Question: I am creating a speech assistant using speech_recognition in Python. So far I am able to get the search results in Google and YouTube, by giving input voice commands.
But How do I open the links of these search results?
For Example, please refer the picture below:

In the above screenshot shows the search results for: "open the first link form Google search results using Python". I would like to open the first link of stackoverflow.com automatically.
I would also like to do the same thing with YouTube search results.
Please guide me with the proper approach to accomplish this.
Thank you all in advance.
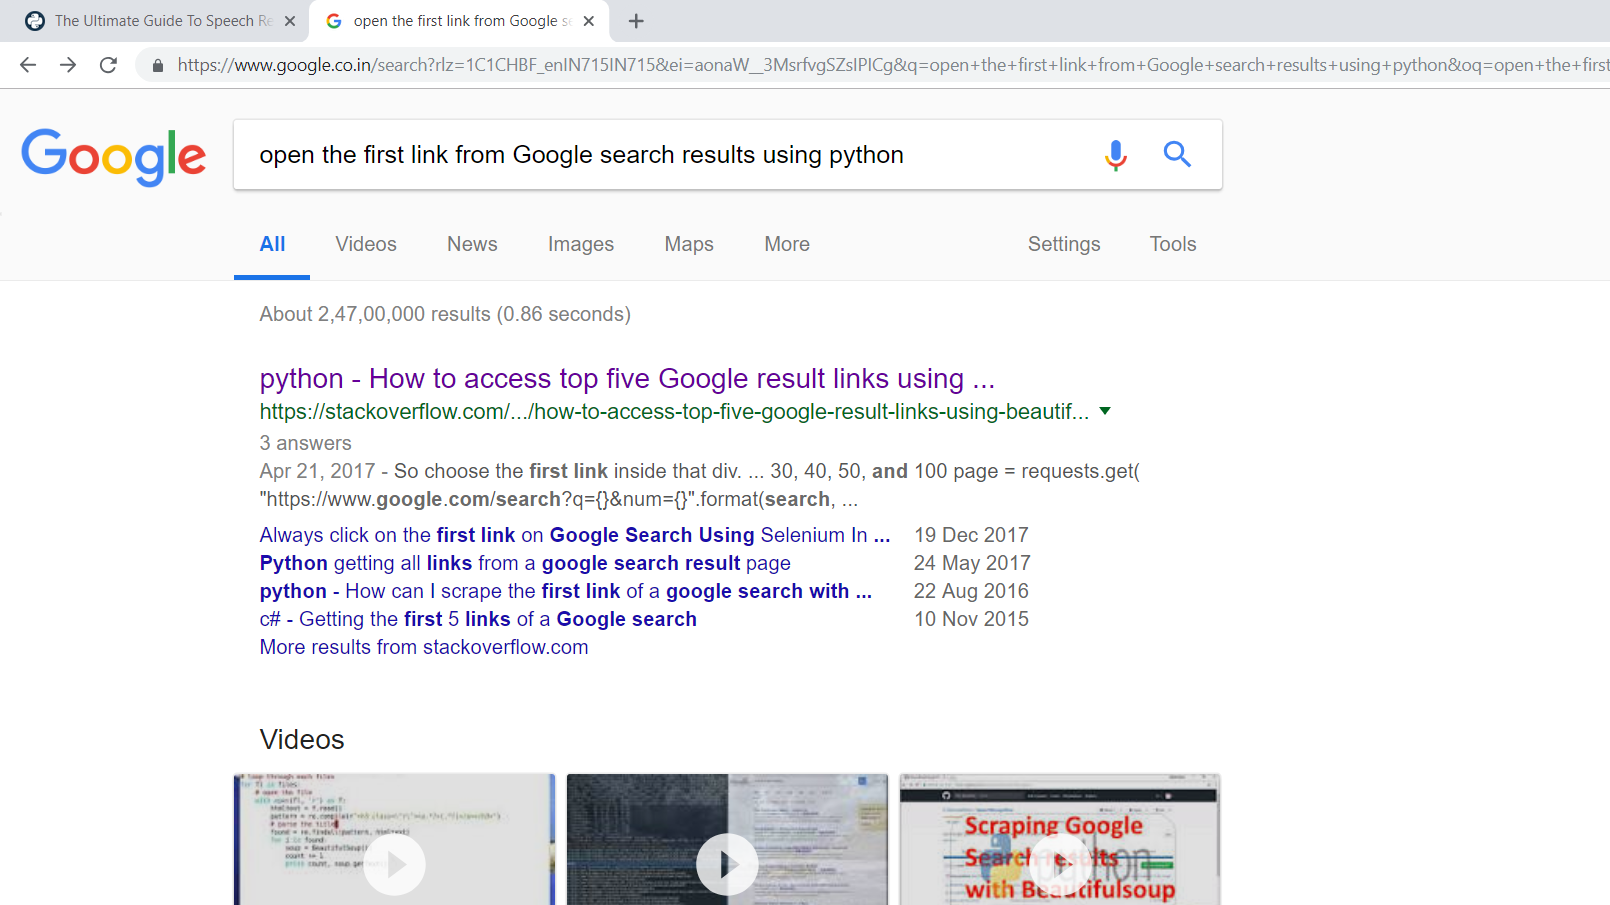
Answer: Use BeautifulSoup!
1. Download the page using requests
2. Parse the HTML using BeautifulSoup
3. Look through the HTML for a way to identify the tags with the page.find_all('a', href=True) function